Question: So I have debugged my application and this is what the debugger told me:

At the line:
'''
if(p_IS_TRUE(playerid,CHECK_INACTIVITY))
'''
Which is defined as:
'''
#define p_IS_TRUE(playerid,check) (p_CheckForStuff[playerid] & check)
'''
So this is the important code:
'''
//global
#define CHECK_SPAWNKILL (128) // <PHONE> <PHONE> <PHONE> <PHONE>
#define CHECK_INACTIVITY (256) // <PHONE> <PHONE> <PHONE> <PHONE>
#define CHECK_TELEPORT (512) // <PHONE> <PHONE> <PHONE> <PHONE>
#define CHECK_AIRBREAK (1024) // <PHONE> <PHONE> <PHONE> <PHONE>
unsigned long p_CheckForStuff[MAX_PLAYERS];
#define p_IS_TRUE(playerid,check) (p_CheckForStuff[playerid] & check)
list<int> PlayerLoopList;
//When a player connects
PlayerLoopList.push_back(playerid);
p_CheckForStuff[playerid] =-1;//enable all checks
//When a player disconnects
PlayerLoopList.remove(playerid);
//ProcessTick
int playerid = 0;
int ProcessTicksize = 0;
int ProcessTickindex = 0;
for (list <int>::iterator i = PlayerLoopList.begin(); i != PlayerLoopList.end(); ++i)
{
playerid = *i;
int playerstate = GetPlayerState(playerid);
int vid = GetPlayerVehicleID(playerid);
if(g_IS_TRUE(CHECK_INACTIVITY))
{
if(p_IS_TRUE(playerid,CHECK_INACTIVITY))
{
if(p_AcivityInfo[playerid].Reported == false)
{
'''
and it can be reproduced as follow:
1) join the server
2) exit/ be kicked?
3) join again
4) crash
Does anyone know why this is happening? the code looks perfect to me..
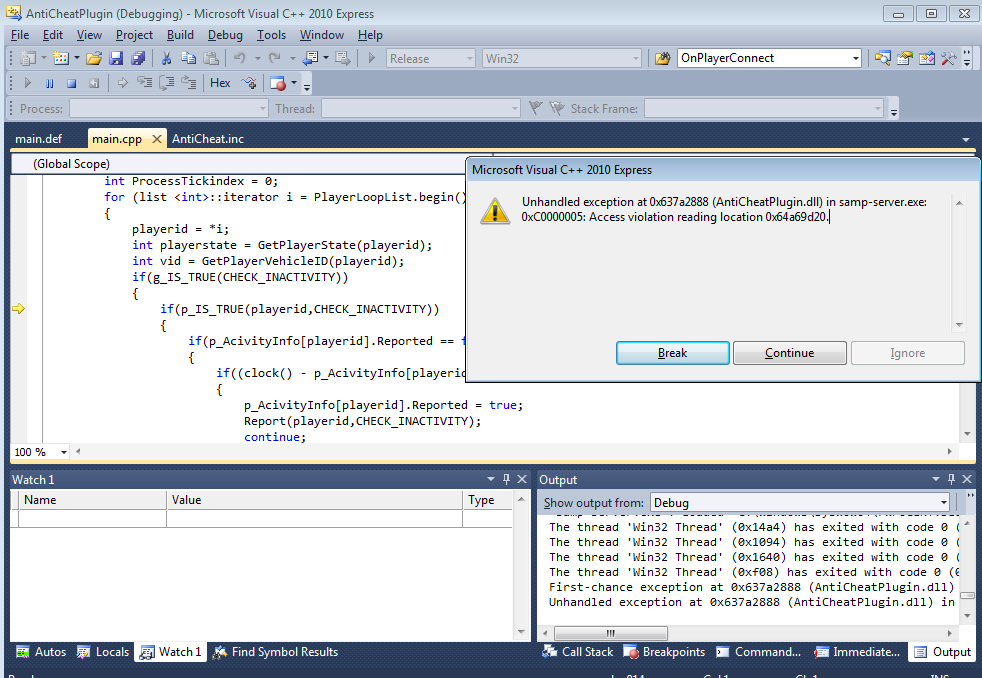
Answer: Access Violations typically come from attempts to read through null pointers or uninitialized pointers or read off the end of an array.
In this case, you are reading an array value, so it would appear likely that the 'playerid' value is greater than or equal to the 'MAX_PLAYERS' bound of the array.